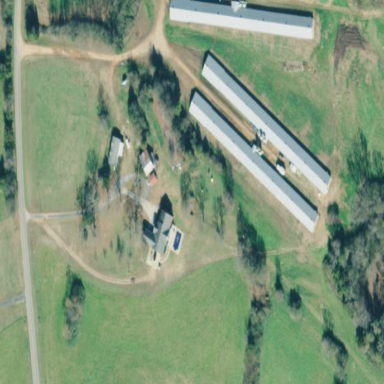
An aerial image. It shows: Poultry house.